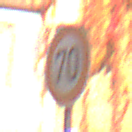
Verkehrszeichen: Geschwindigkeit70
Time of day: MorningAfternoon
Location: Outdoor (Urban)
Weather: Clear
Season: NotSpecified
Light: Natural